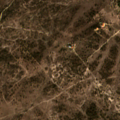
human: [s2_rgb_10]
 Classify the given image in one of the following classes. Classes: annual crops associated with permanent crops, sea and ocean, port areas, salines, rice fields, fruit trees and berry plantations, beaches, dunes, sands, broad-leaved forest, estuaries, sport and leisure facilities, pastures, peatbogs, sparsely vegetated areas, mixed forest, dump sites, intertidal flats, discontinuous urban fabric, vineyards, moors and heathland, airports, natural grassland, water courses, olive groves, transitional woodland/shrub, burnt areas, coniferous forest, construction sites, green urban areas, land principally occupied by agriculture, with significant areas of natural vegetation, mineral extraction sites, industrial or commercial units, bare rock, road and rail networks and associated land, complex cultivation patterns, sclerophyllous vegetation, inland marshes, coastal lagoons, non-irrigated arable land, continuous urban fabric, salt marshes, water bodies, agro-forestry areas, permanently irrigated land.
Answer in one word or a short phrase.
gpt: pastures, agro-forestry areas, broad-leaved forest, transitional woodland/shrub